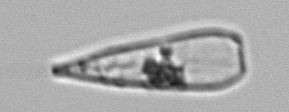
Label: Licmophora